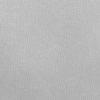
Atmospheric dust classification: dusty